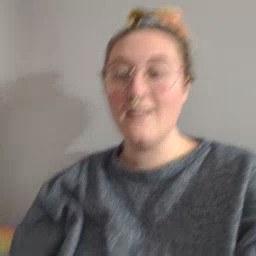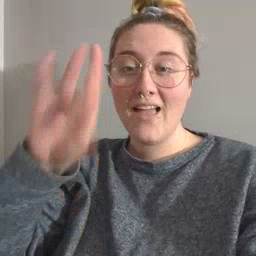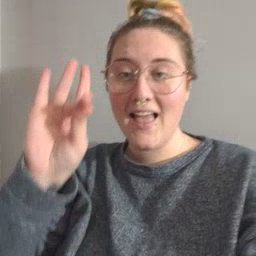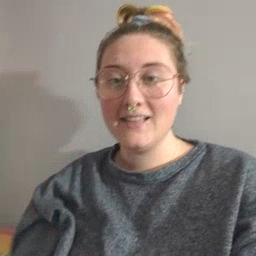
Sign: find